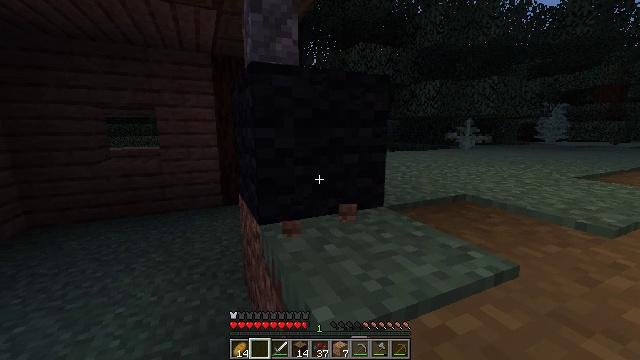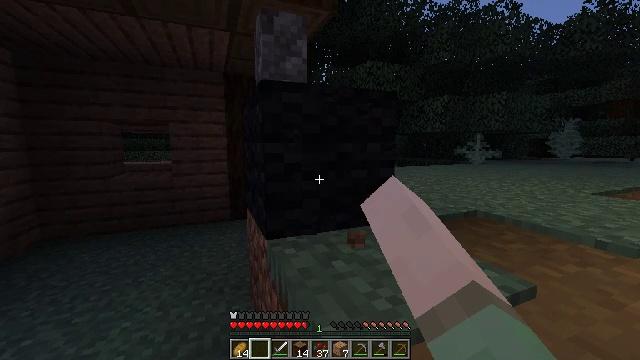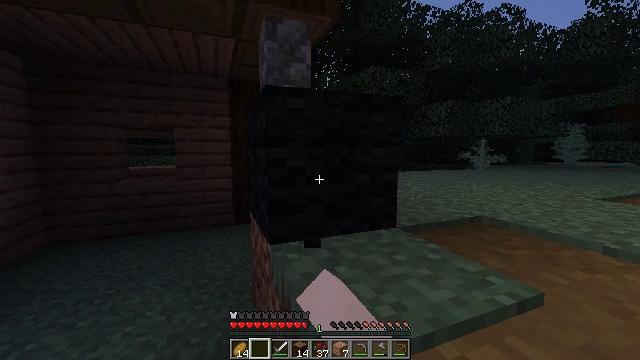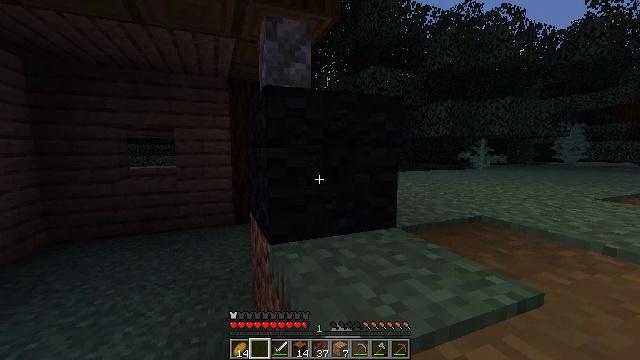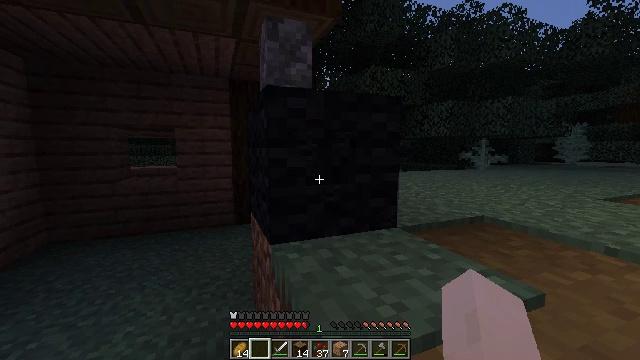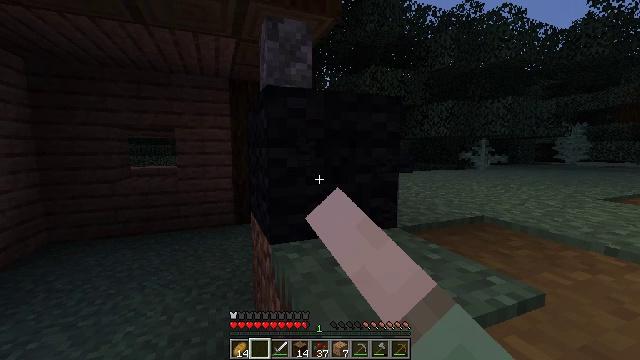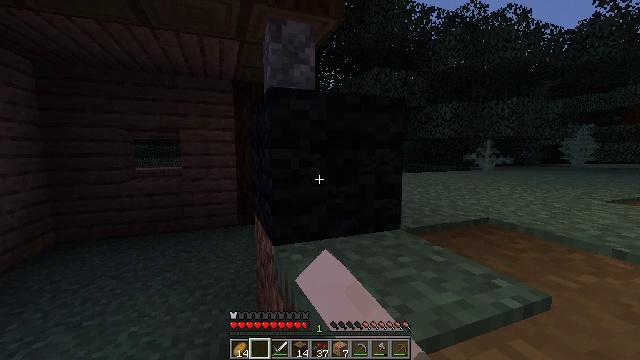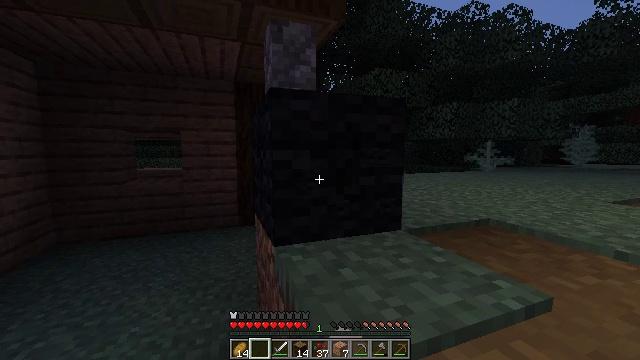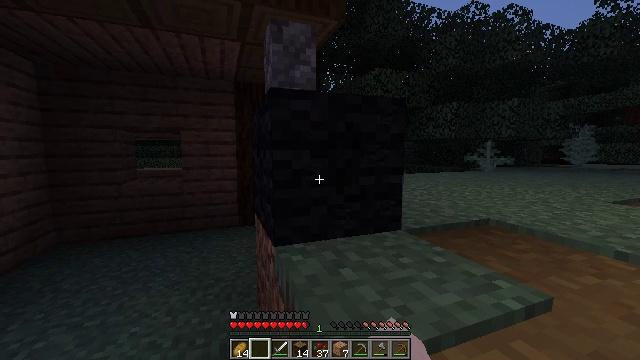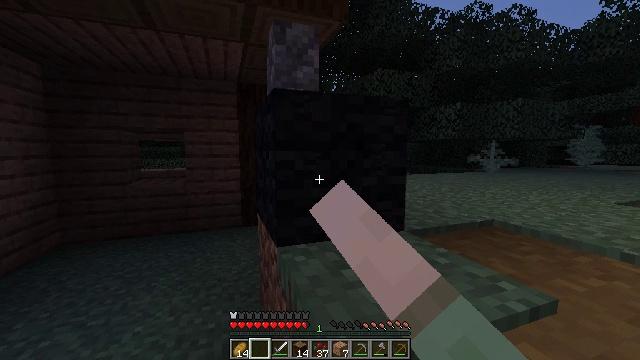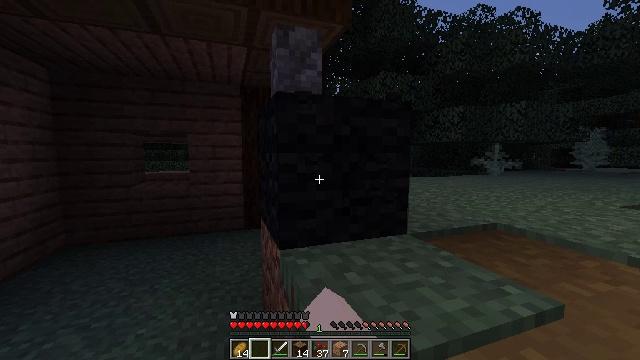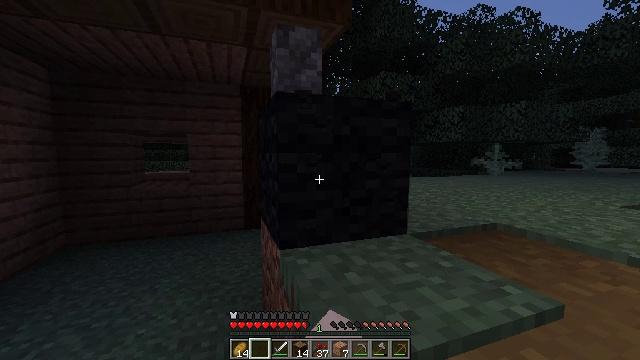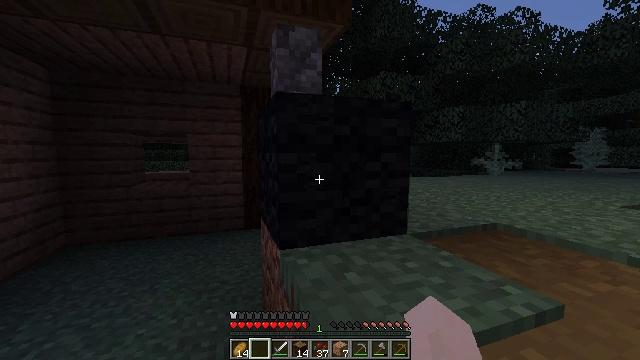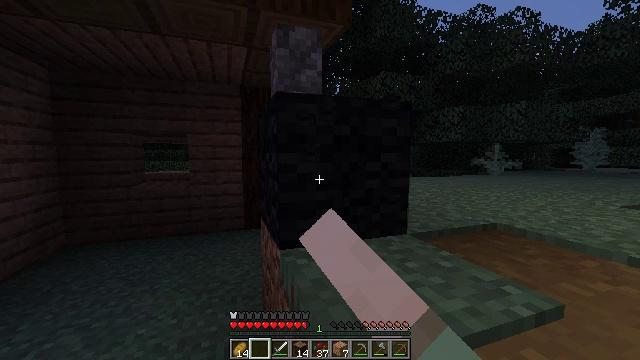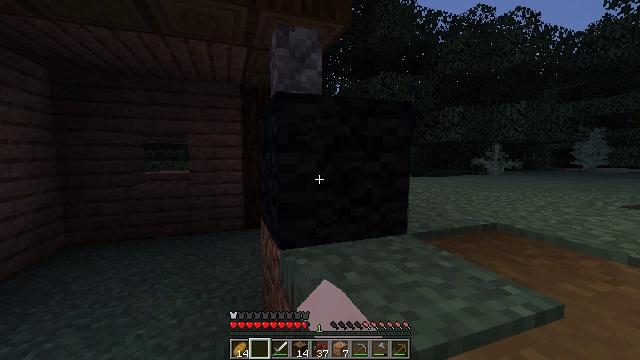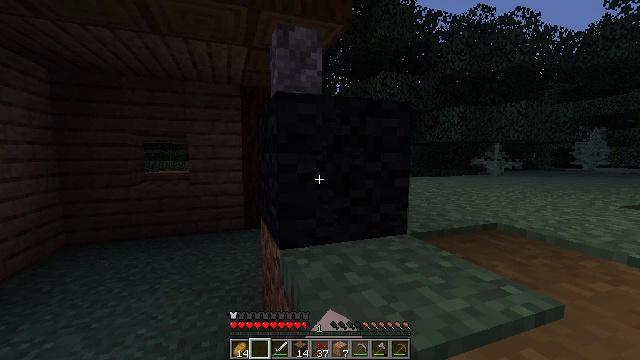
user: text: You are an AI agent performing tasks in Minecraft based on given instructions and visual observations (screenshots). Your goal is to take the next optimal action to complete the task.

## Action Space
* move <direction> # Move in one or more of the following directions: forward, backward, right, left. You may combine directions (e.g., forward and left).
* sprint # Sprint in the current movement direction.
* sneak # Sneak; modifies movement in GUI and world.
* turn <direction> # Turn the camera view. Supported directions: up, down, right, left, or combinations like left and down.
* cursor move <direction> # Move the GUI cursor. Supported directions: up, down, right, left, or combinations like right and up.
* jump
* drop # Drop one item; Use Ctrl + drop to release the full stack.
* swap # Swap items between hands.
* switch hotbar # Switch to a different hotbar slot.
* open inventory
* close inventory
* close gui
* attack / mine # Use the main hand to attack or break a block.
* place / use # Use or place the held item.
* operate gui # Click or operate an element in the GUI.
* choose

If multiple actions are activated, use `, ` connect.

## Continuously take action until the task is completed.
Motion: motion action
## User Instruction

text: Mine the black wool block.
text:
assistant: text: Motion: turn left and up, attack / mine
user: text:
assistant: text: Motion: turn up, attack / mine
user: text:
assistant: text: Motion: attack / mine
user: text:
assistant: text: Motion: attack / mine
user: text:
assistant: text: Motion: attack / mine
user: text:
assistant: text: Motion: attack / mine
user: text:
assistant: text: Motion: attack / mine
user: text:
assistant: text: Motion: attack / mine
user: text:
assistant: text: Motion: attack / mine
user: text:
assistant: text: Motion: attack / mine
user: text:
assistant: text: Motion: attack / mine
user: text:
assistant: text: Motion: attack / mine
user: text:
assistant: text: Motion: attack / mine
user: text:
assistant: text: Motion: attack / mine
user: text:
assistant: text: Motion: attack / mine
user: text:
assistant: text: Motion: turn left, attack / mine
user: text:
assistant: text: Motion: attack / mine
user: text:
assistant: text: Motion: attack / mine
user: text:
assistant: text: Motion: attack / mine
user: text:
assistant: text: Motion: attack / mine
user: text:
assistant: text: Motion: attack / mine
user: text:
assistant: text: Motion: attack / mine
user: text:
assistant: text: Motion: attack / mine
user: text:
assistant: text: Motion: attack / mine
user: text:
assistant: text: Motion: attack / mine
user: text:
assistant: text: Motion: attack / mine